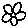
Label: flower